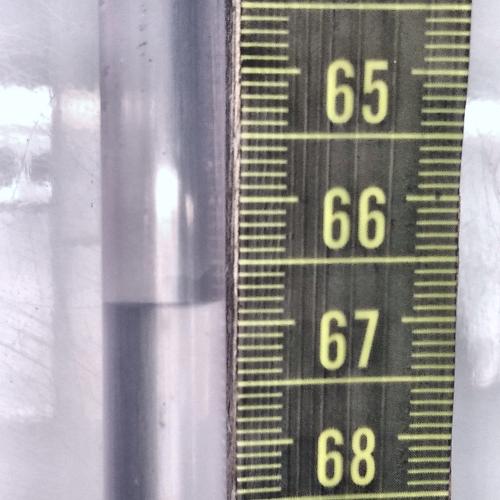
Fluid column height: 66.8 cm